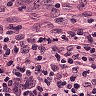
Metastatic tissue present: no